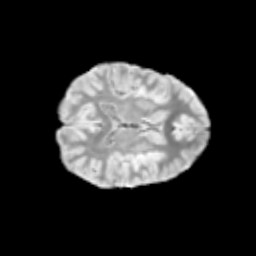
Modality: T2w
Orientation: axial
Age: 11
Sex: female
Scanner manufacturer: siemens
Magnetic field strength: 3 T
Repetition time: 3.8 s
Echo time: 0.07 s